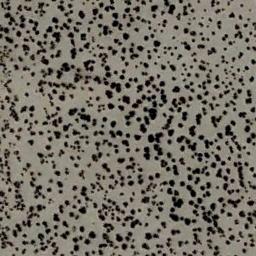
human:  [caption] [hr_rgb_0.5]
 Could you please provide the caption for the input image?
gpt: There are many bushes make up the chaparral on the desert .

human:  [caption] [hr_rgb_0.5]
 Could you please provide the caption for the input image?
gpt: A lot of dense small chaparrals grow in the desert .

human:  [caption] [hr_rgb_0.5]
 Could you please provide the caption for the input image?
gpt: Chaparral is evenly distributed on the sand .

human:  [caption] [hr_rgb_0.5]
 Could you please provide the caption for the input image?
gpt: There are dozens of trees in this desert .

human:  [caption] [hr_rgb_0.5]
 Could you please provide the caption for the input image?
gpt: The chaparral is dense and even .